Field crop: tomato
Growth stage: 2
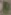
Species: solanum